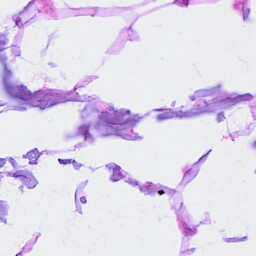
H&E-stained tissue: Breast